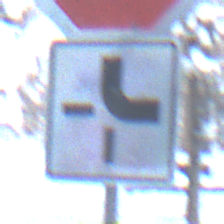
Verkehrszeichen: VerlaufVorfahrtsstrasse4
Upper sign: Stop
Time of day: MorningAfternoon
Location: Outdoor (Nature)
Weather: Clear
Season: Winter
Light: Natural